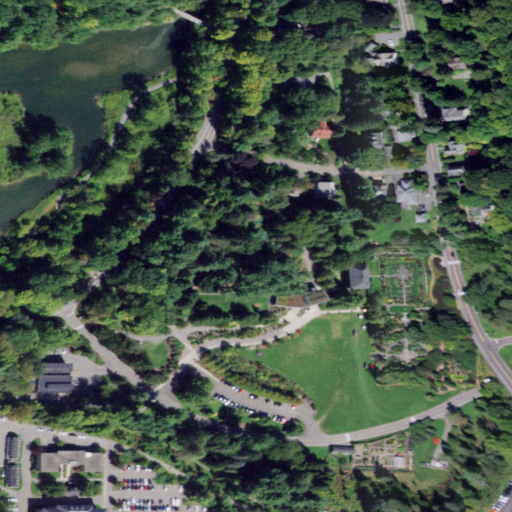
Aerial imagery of mountain in New York named Comstock Knoll containing low intensity development, open development, medium intensity development, mixed forest, open water, evergreen forest, herbaceous wetlands, high intensity development, deciduous forest, and pasture